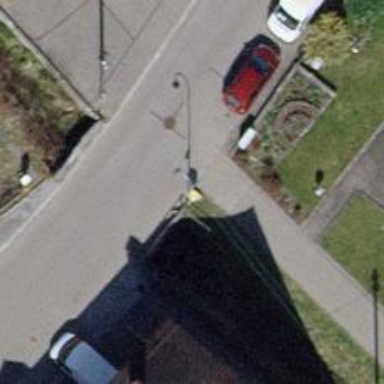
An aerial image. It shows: Post box is visible.